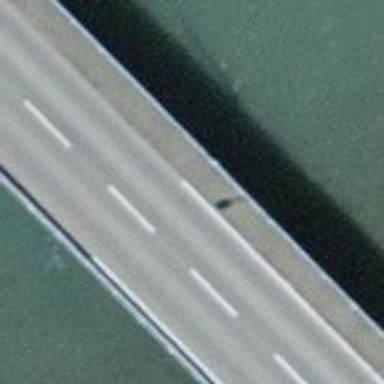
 featuring asphalt surface. The sidewalk on the right also has asphalt surface."